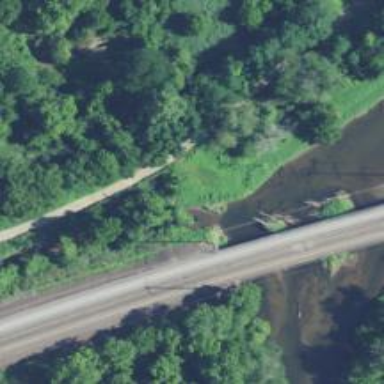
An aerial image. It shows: Bridge over electrified railway with contact lines.